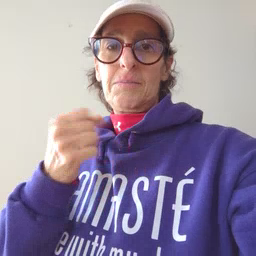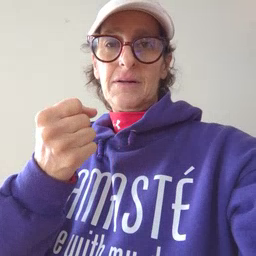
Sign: milk